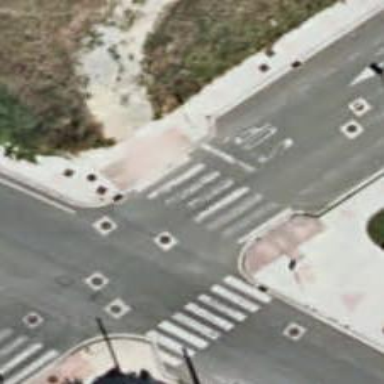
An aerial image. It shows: Uncontrolled crossing on the road.